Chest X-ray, AP view. Patient: 53 years old, sex F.
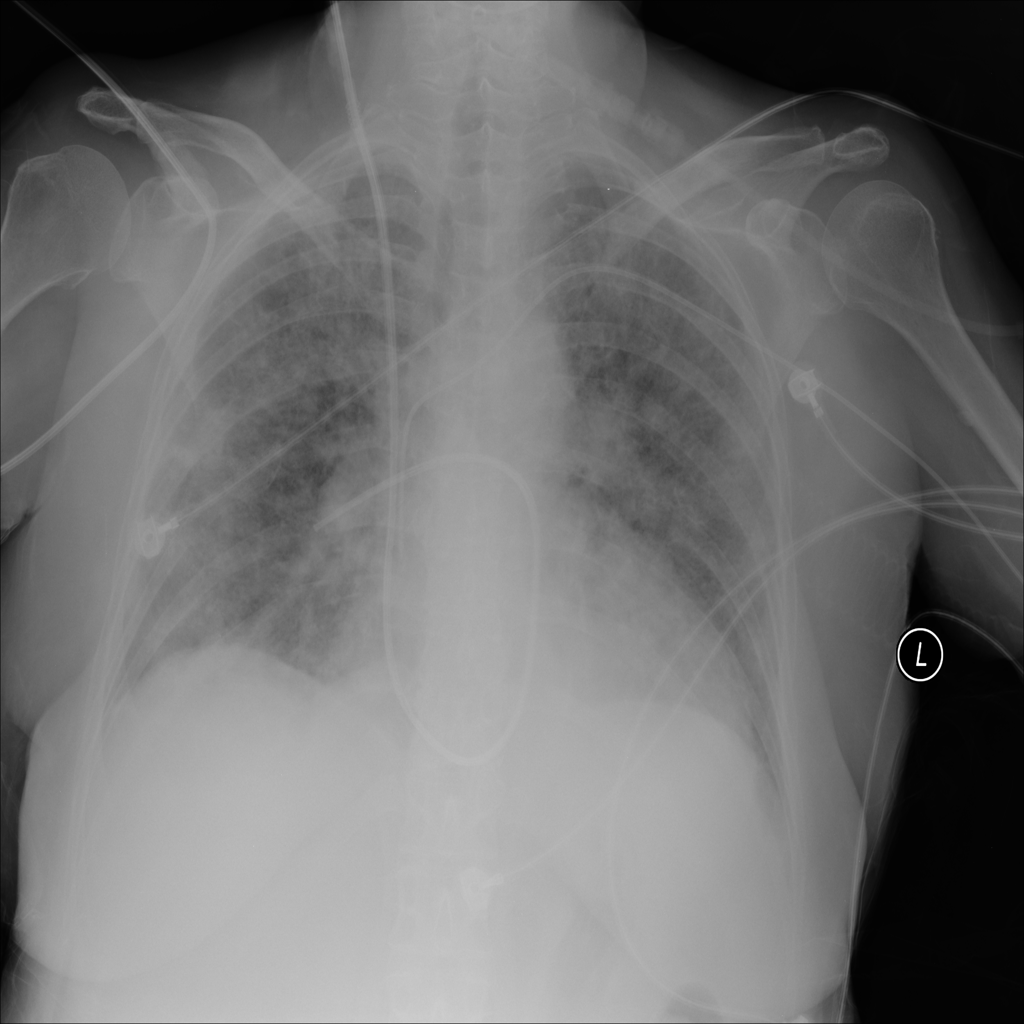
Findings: Infiltration